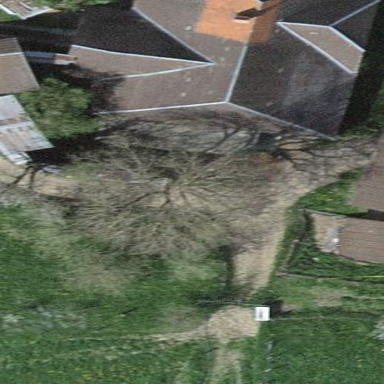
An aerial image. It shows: Farm building.